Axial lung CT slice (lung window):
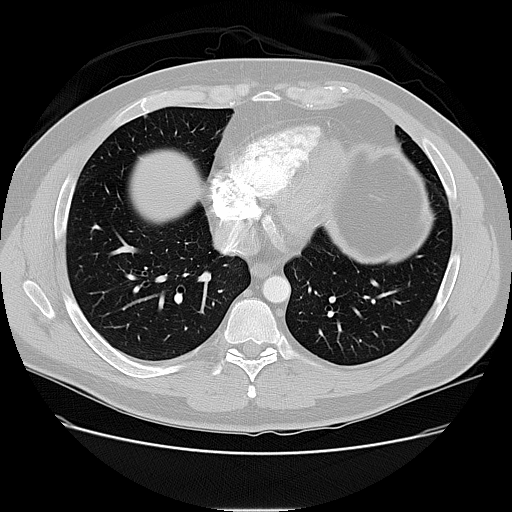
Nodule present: no